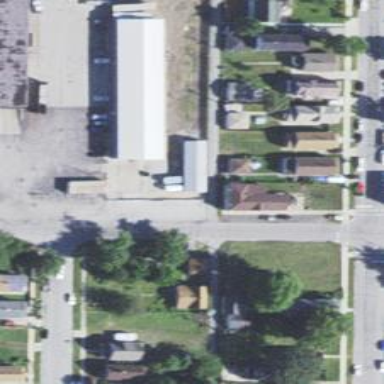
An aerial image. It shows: Alley classified as service road.